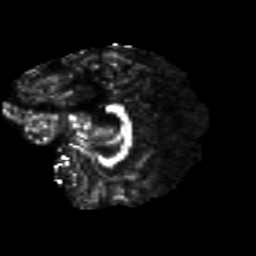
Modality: FA
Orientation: sagittal
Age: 20
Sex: female
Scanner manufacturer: siemens
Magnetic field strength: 3 T
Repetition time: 8.8 s
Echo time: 0.085 s